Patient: sex M, age 66
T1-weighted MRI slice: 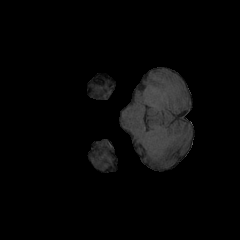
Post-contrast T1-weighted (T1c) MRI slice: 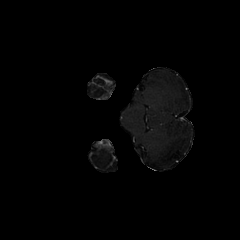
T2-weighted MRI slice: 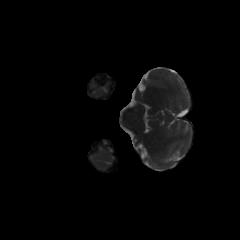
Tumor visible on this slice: no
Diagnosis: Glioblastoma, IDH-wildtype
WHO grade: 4